Interaction volume radius: 10 \u00c5
Interaction volume height: 15 \u00c5
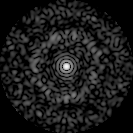
Disorder parameter: 0.8303